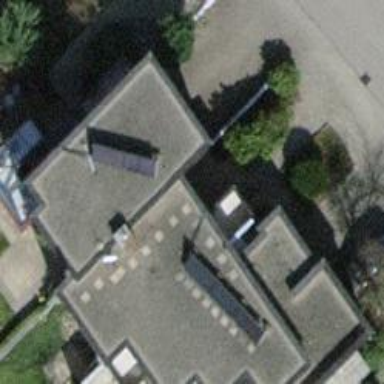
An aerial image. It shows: Terrace building.